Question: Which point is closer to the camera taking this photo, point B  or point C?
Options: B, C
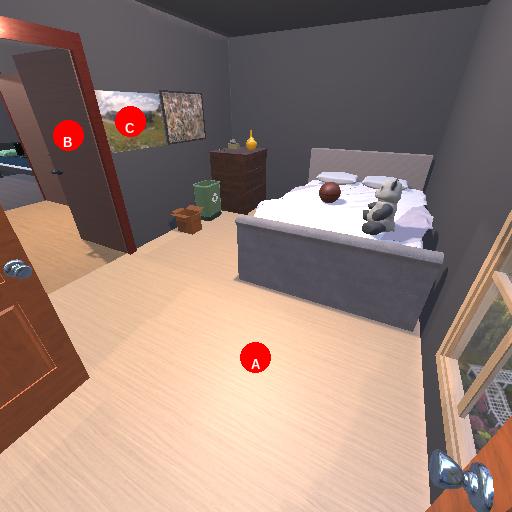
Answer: B